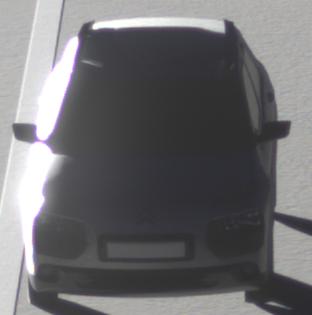
Make: Citroen
Model: C4 Cactus PureTech 75
Detailed model: C4 Cactus
Model produced from: 2014/09
Model produced until: 2015/03
Doors: 5
Color: white
Road condition: dry road
Daytime: sunrise or sunset
Contrast: high contrast